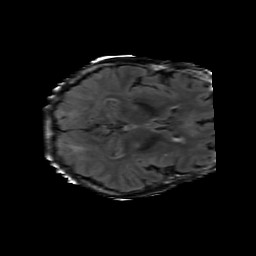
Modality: FLAIR
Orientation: axial
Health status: ill
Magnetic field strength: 3 T